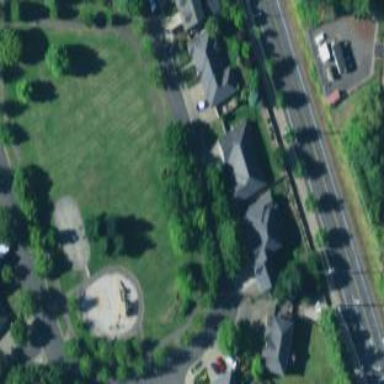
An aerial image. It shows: Park.